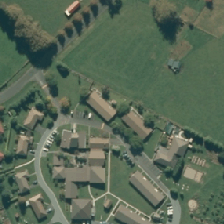
Land cover: urban_build_up